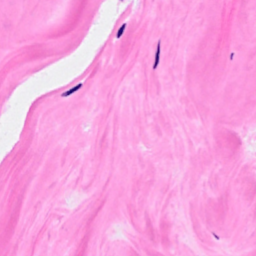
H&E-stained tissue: Breast